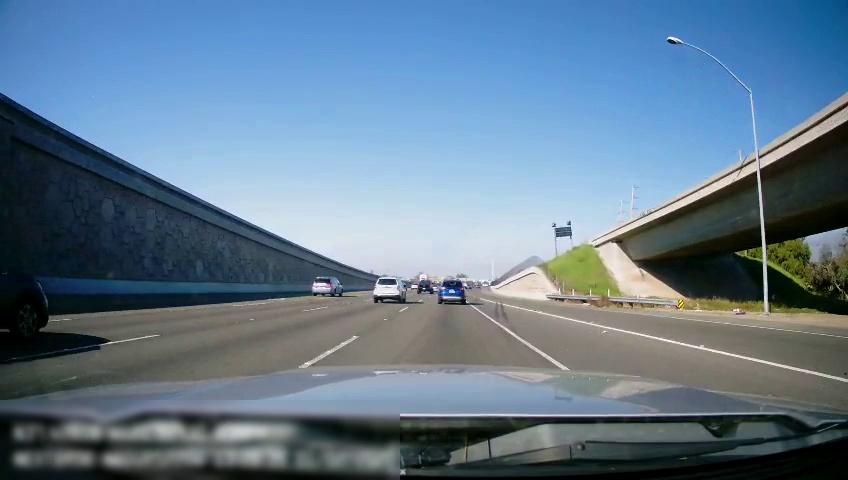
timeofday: Day
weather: Sunny
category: Drivable Space
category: Vehicles | SUV
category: Vehicles | SUV
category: Vehicles | Van
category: Vehicles | SUV
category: Vehicles | SUV
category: Lanes | Current Lane
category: Lanes | Alternate Lane
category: Lanes | Alternate Lane
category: Lanes | Current Lane
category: Lanes | Alternate Lane
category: Lanes | Alternate Lane